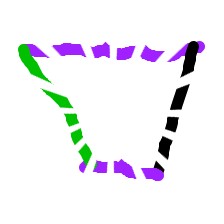
Shape: trapezoid